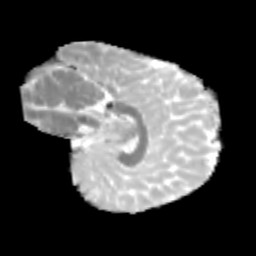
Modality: MD
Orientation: sagittal
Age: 10
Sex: male
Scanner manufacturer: siemens
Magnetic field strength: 3 T
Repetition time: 3.8 s
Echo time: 0.07 s